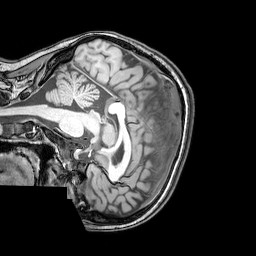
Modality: T1w
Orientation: sagittal
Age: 24
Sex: female
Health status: healthy
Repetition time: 0.081 s
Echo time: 0.037 s